Question: I have a rather large data dump used in my analysis.
Here is a small example of a part of the data I am working with.

What I am trying to is count how many unique serial numbers there are for a specific location (six flags) for a specific model (4250).
I was originally trying to apply a SUMPRODUCT divided by a COUNTIF statement that I found from another example with no success. I have found plenty of documentation on how to calculate frequencies, but nothing on having restrictions from two other column values.
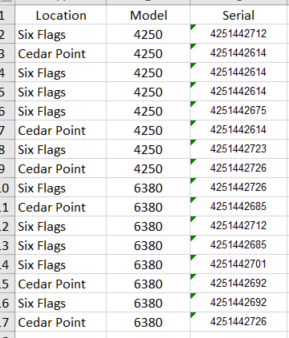
Answer: Try this SUMPRODUCT/COUNTIFS formula.
'''
=SUMPRODUCT(((A$2:A$17=E2)*(B$2:B$17=F2))/(COUNTIFS(C$2:C$17, C$2:C$17, A$2:A$17, E2, B$2:B$17, F2)+(A$2:A$17<>E2)+(B$2:B$17<>F2)))
'''
<URL>
The ranges should be kept to the minimum number of rows of actual data. To make these ranges dynamic you need to change all occurrences of A2:A17, B2:B17 & C2:C17 to,
'''
'A2:A17
A$2:index(a:a, match("zzz", a:a))
'B2:B17
B$2:index(b:b, match("zzz", a:a))
'C2:C17
C$2:index(c:c, match("zzz", a:a))
'''